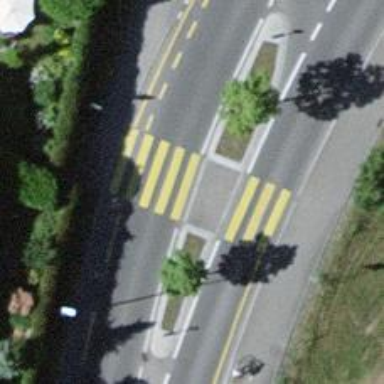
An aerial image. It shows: Kerb barrier.